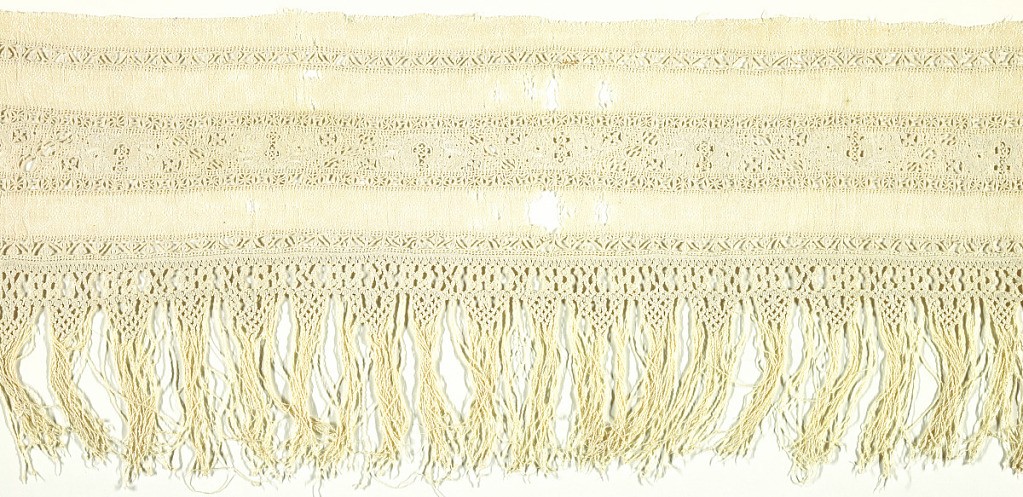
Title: Towel end
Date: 16th–17th century
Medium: linen Technique: knotting (macramé), withdrawn element work, needlemade filling stitches
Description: Towel end of float-patterned linen has narrow bands of geometric patterning made with needlemade filling stitches. Towel is finished with a fringe of fine macramé.